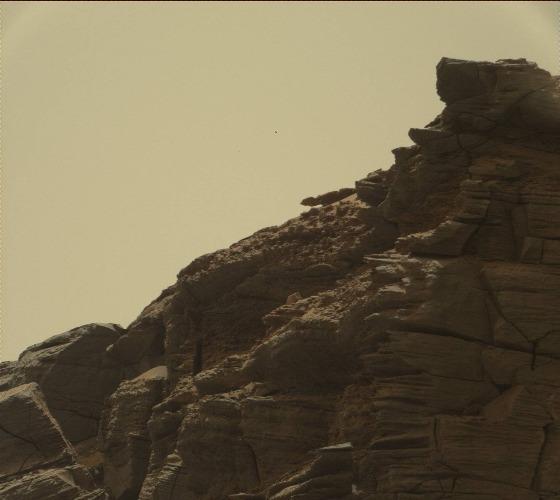
Terrain classes present: Bedrock, Sky / Distant Mountains